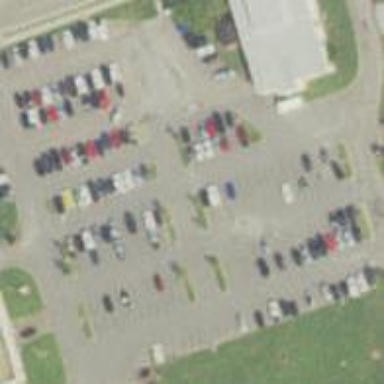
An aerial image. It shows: Parking area with surface.